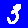
Digit: 3